Question: I receive the following message after login in to linkedin in my Iphone App.It cant access the contacts or any other information from linked in.Just give the following message.
Successfully Authorized (App name)
Application and enter the following security code to grant access.
(I dnt see any security code)
Thanks in advance.
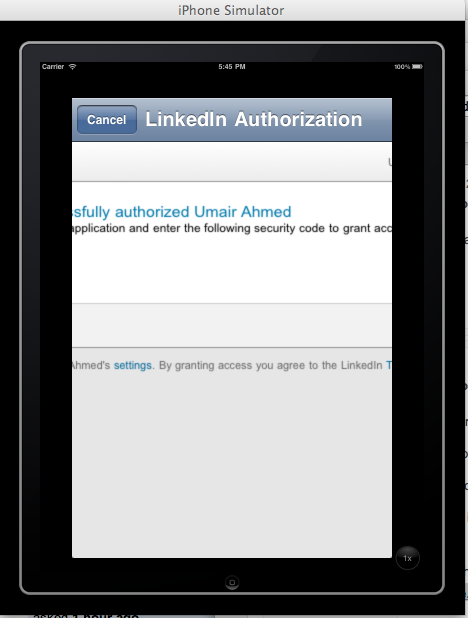
Answer: Take a look at this <URL>
It shows you exactly how to setup authorising an account using OAuth.